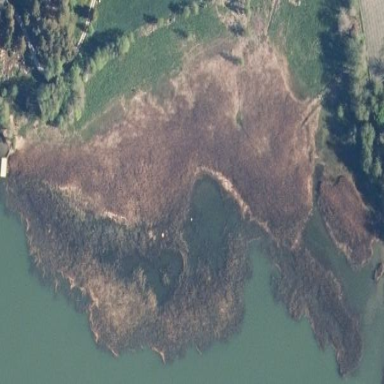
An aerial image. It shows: Reedbed in wetland area.